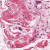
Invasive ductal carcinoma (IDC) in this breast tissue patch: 0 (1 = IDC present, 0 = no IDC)